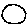
Label: circle